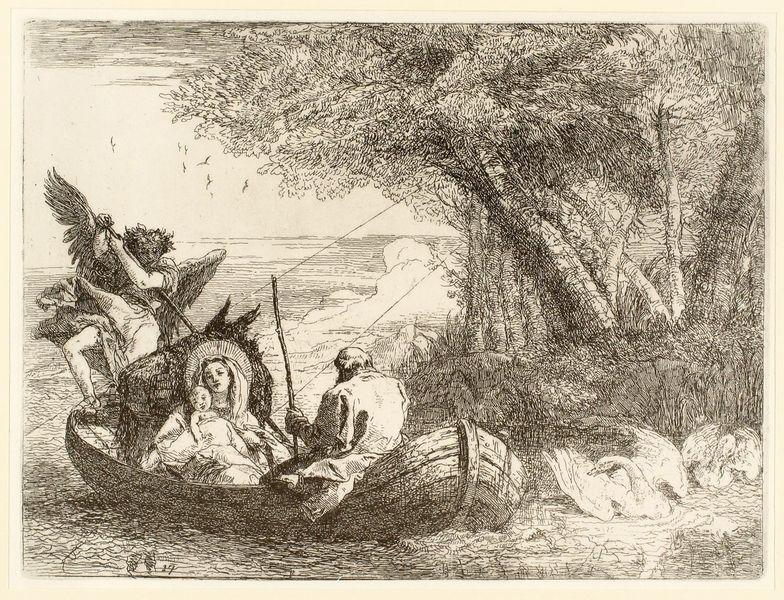
Titel: Die Flucht nach Ägypten
Künstler: Domenico Giovanni Tiepolo
Institution: Berlin, Kupferstichkabinett
Schlagwörter: baum, flügel, himmel, mann, wasser, wolken, bäume, fluss, landschaft, ufer, frau, holz, schwarz, gras, alt, rembrandt, natur, vögel, büsche, insel, kind, mutter, boot, stock, engel, schiff, wellen, schwan, baby, ruderboot, ruderer, anlegen, flucht, radierung, stich, schwarzweiß, heiligenschein, nimbus, jesus, teufel, heilig, maria, kupferstich, madonna, schwäne, josef, säugling, riss, heilige familie, steuern, engelsflügel, jeusu, maria und jesus, bboot, moses rettung, heiligenschein#boot